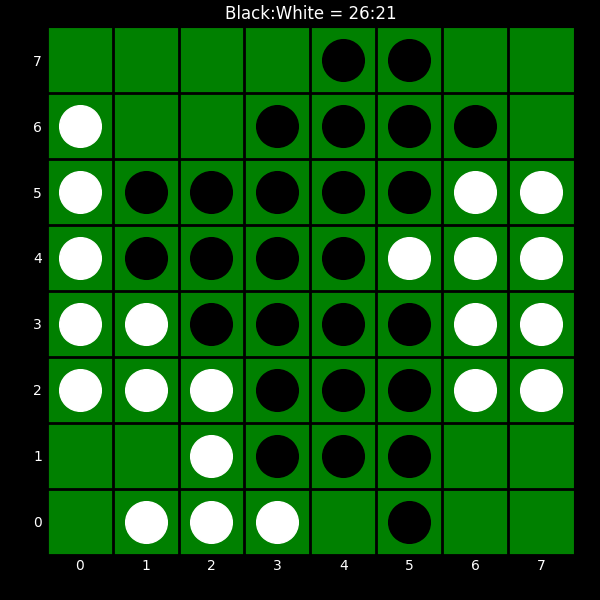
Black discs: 26
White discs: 21